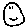
Label: smiley face